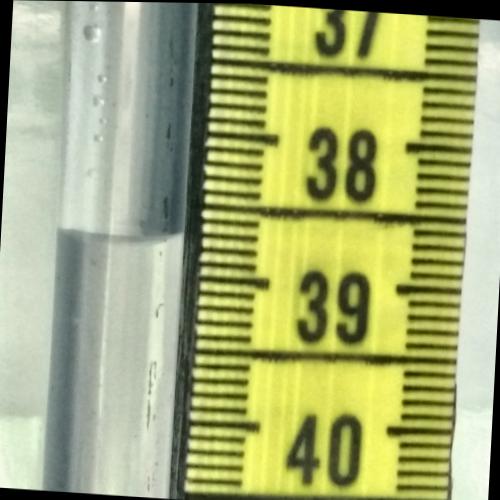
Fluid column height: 38.7 cm